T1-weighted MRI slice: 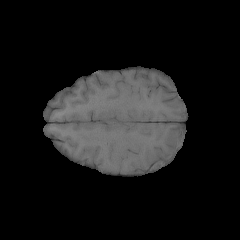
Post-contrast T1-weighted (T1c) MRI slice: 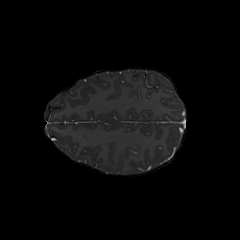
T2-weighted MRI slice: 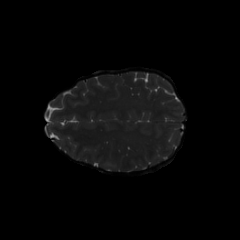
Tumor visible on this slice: no